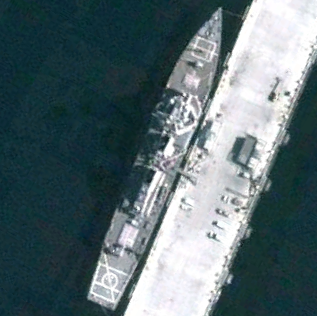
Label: destroyer